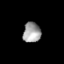
Tissue: prostate
Cell type: B cells
Senescence score: 0.7285
Nuclear area (px): 351
Mean DAPI intensity: 160.034